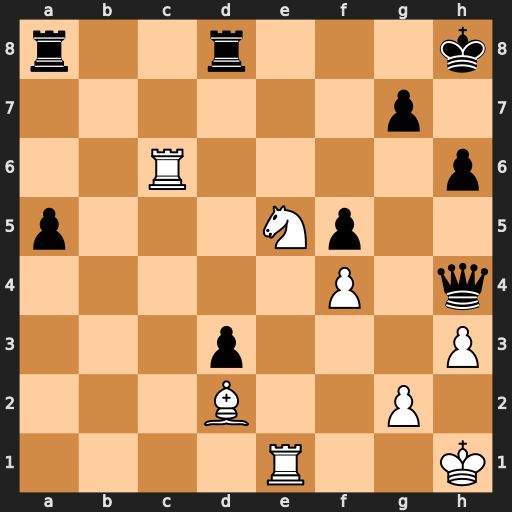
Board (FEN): r2r3k/6p1/2R4p/p3Np2/5P1q/3p3P/3B2P1/4R2K
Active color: w
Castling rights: -
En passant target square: -
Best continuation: Ng6+ Kh7 Nxh4